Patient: sex M, age 47
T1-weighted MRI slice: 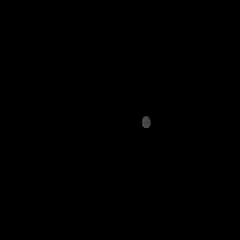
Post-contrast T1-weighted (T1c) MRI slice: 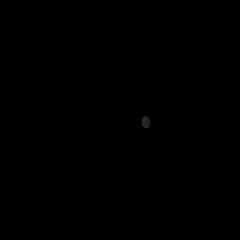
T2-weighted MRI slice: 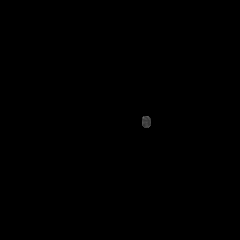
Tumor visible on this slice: no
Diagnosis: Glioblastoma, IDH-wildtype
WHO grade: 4